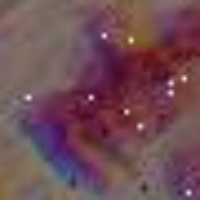
Label: metaphase